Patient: sex F, age 60
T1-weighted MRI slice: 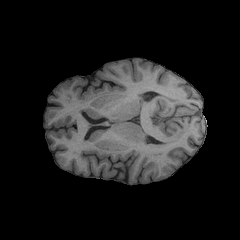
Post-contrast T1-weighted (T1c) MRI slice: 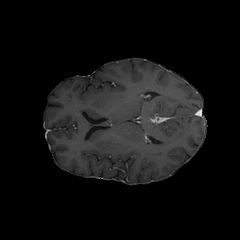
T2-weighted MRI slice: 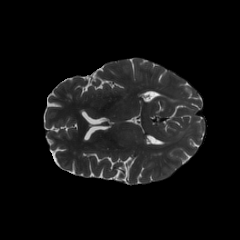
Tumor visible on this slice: no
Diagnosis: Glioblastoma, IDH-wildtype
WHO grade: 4